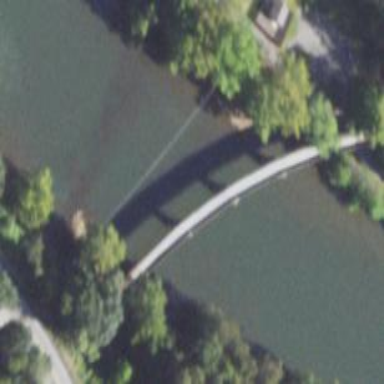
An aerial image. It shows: Man-made bridge.